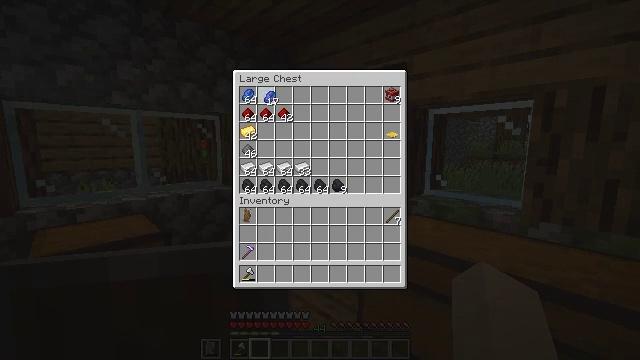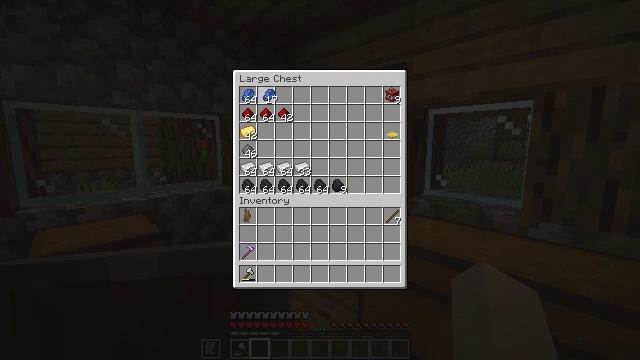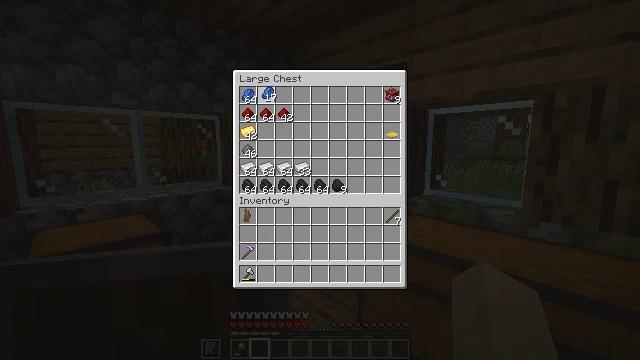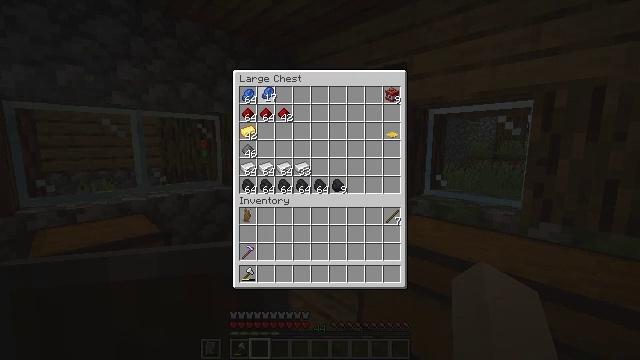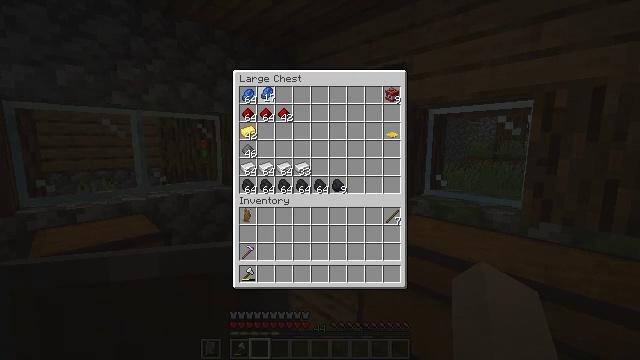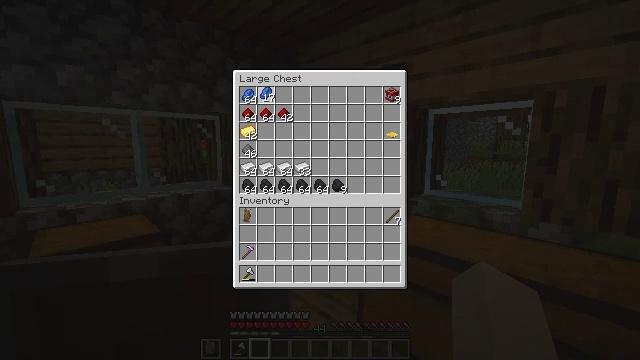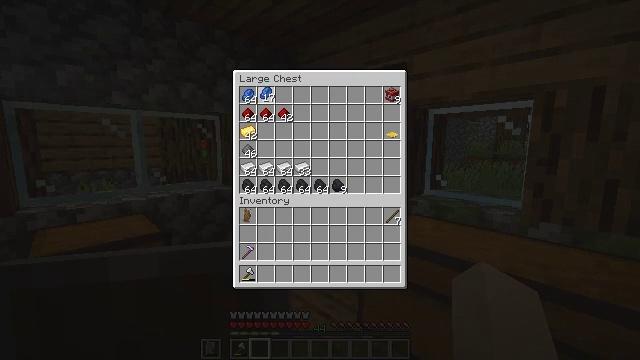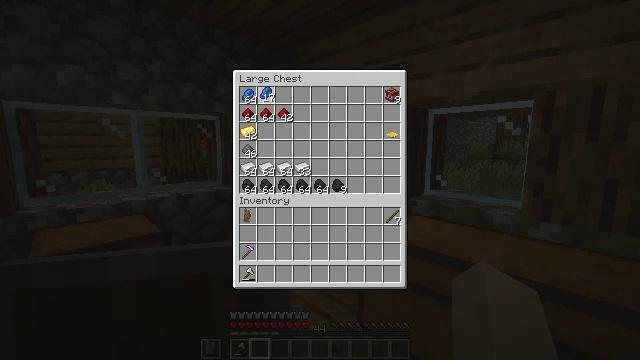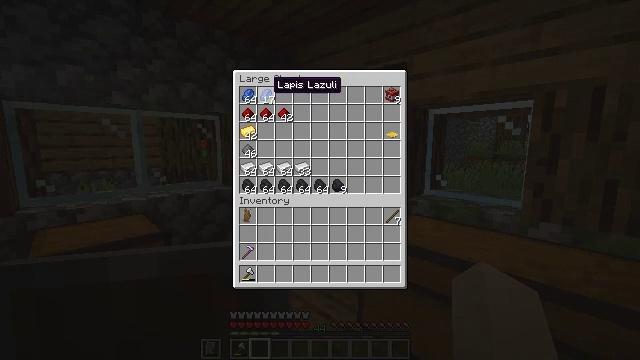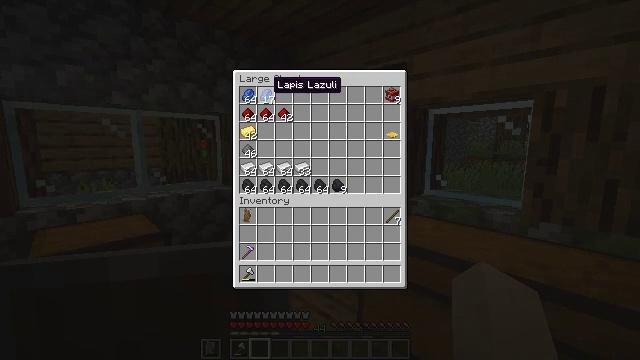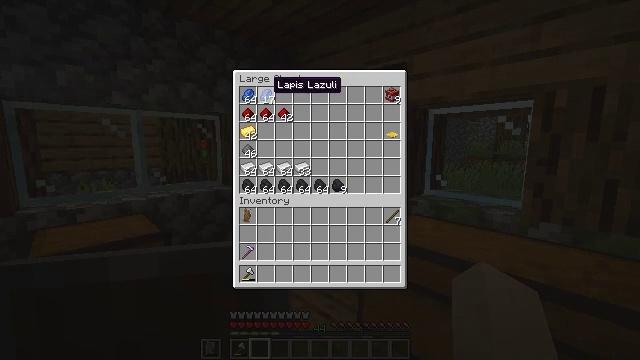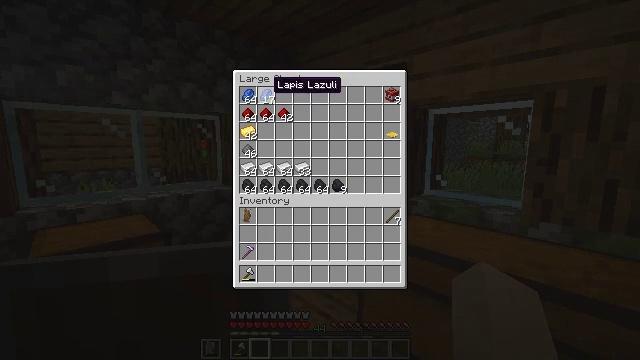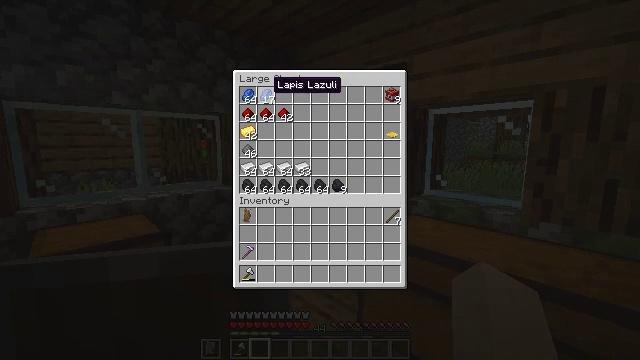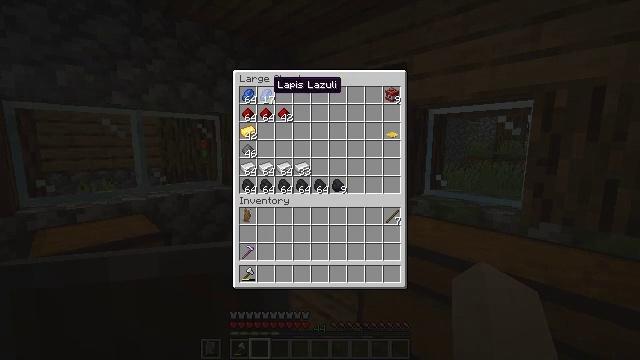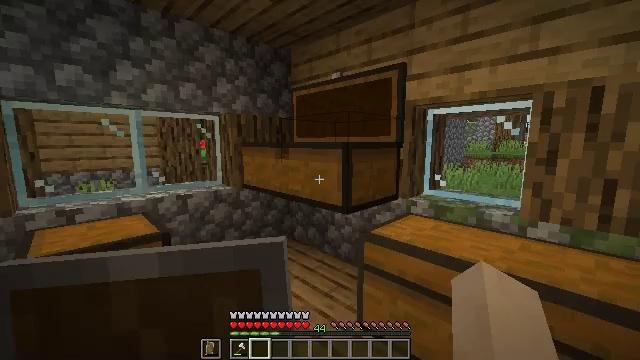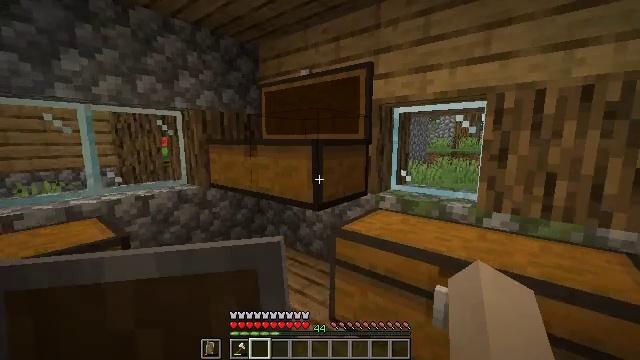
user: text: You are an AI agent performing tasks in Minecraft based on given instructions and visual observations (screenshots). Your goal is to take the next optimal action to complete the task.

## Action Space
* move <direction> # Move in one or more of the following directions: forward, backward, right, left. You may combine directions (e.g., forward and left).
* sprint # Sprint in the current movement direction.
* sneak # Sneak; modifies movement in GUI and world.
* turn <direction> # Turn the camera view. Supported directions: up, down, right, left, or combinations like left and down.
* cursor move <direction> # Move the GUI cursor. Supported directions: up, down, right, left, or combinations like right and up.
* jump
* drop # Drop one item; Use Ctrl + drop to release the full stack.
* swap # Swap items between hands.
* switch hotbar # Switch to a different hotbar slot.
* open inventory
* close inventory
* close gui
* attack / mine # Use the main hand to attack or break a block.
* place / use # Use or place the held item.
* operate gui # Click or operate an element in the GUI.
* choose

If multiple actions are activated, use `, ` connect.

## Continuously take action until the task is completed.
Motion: motion action
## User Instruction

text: Attack the pumpkin to gather it.
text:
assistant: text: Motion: no_op
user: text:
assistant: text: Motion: no_op
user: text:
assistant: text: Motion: no_op
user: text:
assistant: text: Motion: no_op
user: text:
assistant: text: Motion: operate gui
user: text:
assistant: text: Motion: operate gui
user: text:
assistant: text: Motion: operate gui
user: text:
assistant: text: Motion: no_op
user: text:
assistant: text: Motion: no_op
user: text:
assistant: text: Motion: no_op
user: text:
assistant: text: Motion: no_op
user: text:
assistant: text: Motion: no_op
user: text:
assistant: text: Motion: no_op
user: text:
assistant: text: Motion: close inventory
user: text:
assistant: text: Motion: turn right, close inventory
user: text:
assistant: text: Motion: turn right and down, close inventory
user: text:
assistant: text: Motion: turn right and down
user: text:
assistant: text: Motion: move right, turn right and down
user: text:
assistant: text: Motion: move right
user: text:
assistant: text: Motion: move right
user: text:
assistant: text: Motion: move forward and move right
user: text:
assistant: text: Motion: move forward and move right
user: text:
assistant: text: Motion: move forward and move right
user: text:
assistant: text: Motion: move forward and move right, turn left
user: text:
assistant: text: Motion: move forward, turn left
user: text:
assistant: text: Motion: move forward
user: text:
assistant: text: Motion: move forward
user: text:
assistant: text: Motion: move forward
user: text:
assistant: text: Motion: move forward
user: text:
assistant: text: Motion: move forward